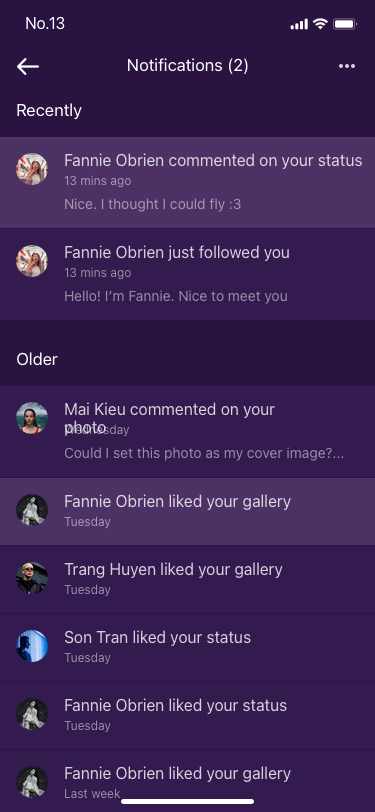
Text in this UI design:
13 mins ago
Nice. I thought I could fly :3
Fannie Obrien commented on your status
13 mins ago
Hello! I’m Fannie. Nice to meet you
Fannie Obrien just followed you
Recently
Wednesday
Could I set this photo as my cover image?...
Mai Kieu commented on your photo
Tuesday
Fannie Obrien liked your status
Last week
Fannie Obrien liked your gallery
Tuesday
Son Tran liked your status
Tuesday
Trang Huyen liked your gallery
Tuesday
Fannie Obrien liked your gallery
Older